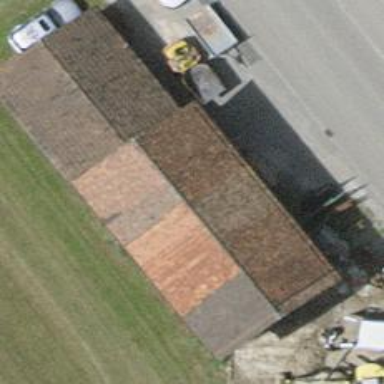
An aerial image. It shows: Warehouse.